Question: When the middle two lines are taken out, the blank output appears properly (single column)!
'''
CREATE TABLE #ProductNames (ProductName varchar(40));
INSERT INTO #ProductNames
SELECT p.ProductName FROM DBO.PRODUCTS AS p;
SELECT * FROM #ProductNames;
'''
<URL>
Here is how the DBO.PRODUCTS look like:
<URL>
Also, the question carries a strange NOTE/suggestion in the last line that reads: << Note: you need to specify the Products table as Products, not dbo.Products. >>
This is the outcome following that note! -
[
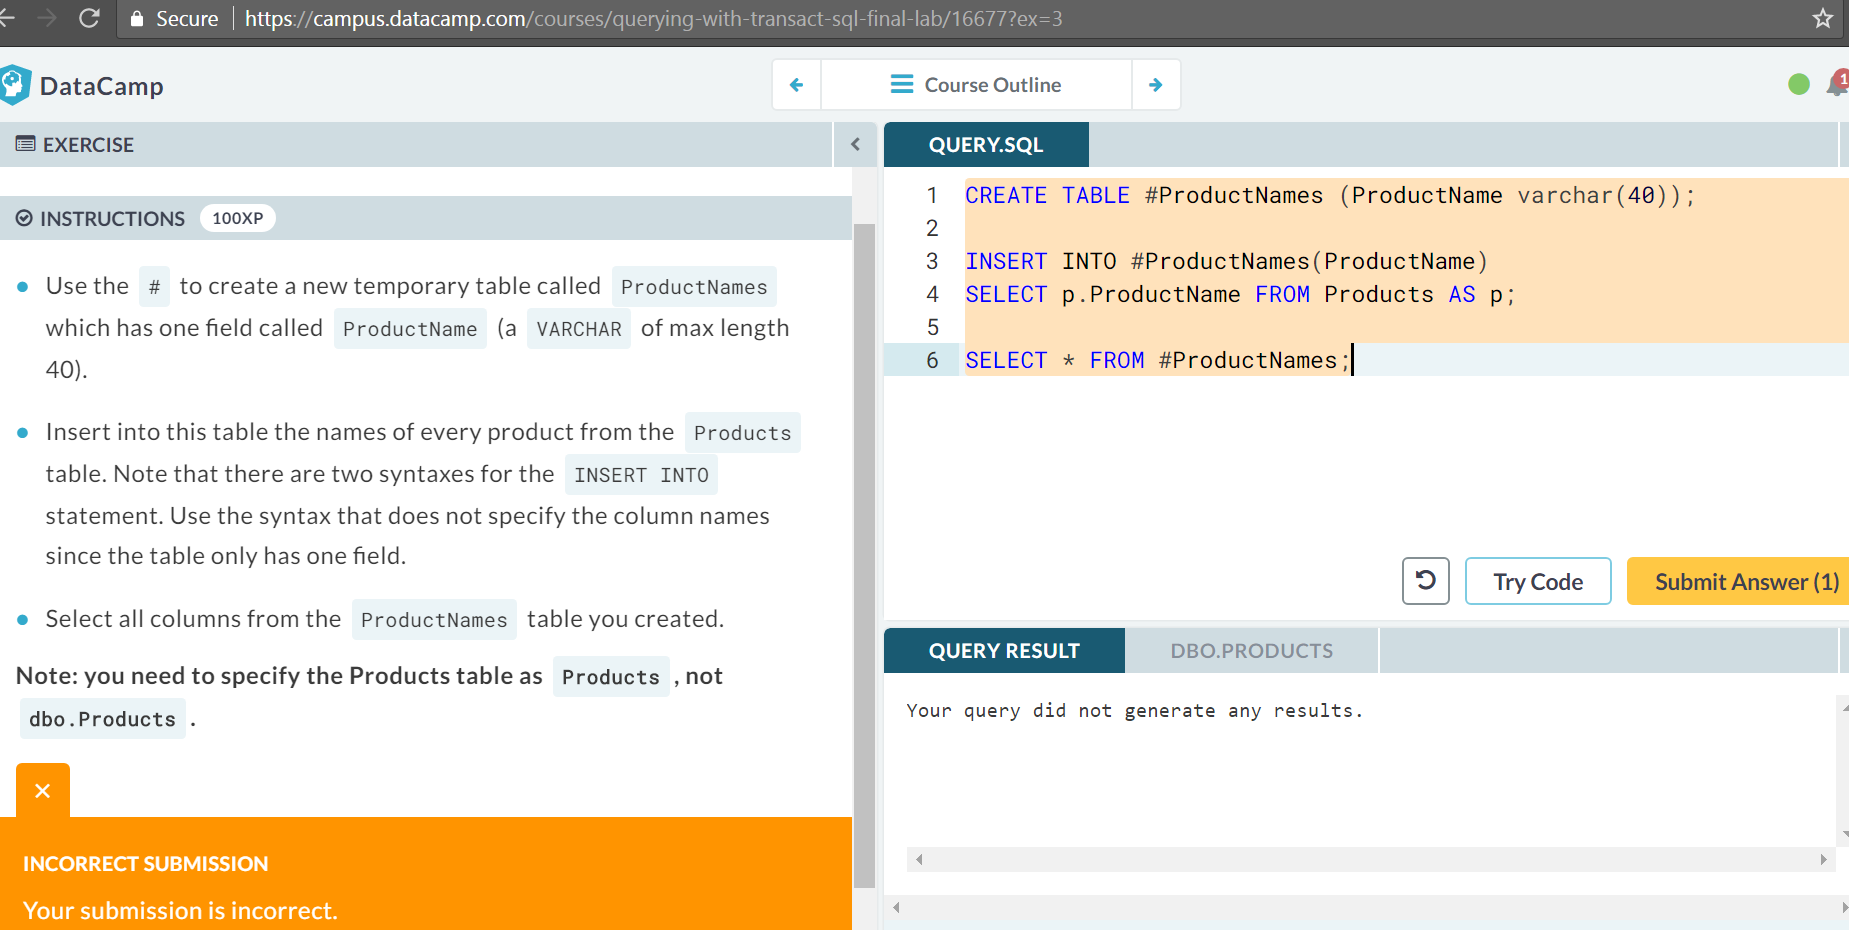
Answer: I'm aware this is well over 12 months after the fact, but I'm currently doing the same course the OP posted the question from, this answer has just been accepted by DataCamp as correct:
'''
CREATE TABLE #ProductNames(ProductName varchar(40))
INSERT INTO #ProductNames
SELECT ProductName FROM Products
SELECT * FROM #ProductNames
'''